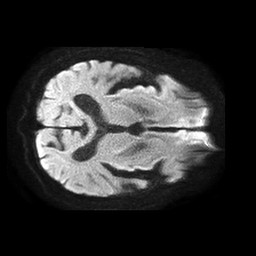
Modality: TRACE
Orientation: axial
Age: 70
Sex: male
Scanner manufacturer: philips
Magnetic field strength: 1.5 T
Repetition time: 4.6 s
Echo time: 0.08517 s